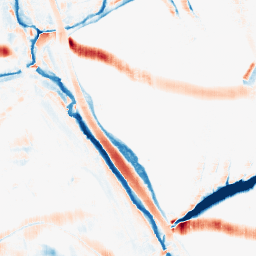
Category: morphological
Decomposition family: morphological_rect
Decomposition parameters: operation: average
width: 10
height: 20
Upsampling method: sinc_blackman
Upsampling parameters: scale: 2
kernel_size: 16
Upsampling scale: 2